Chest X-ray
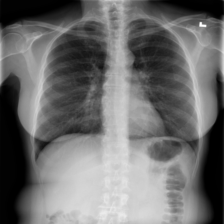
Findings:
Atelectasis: negative
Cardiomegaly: negative
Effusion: negative
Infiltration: negative
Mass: negative
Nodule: negative
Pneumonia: negative
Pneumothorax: negative
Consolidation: negative
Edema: negative
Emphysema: negative
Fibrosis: negative
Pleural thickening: negative
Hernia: negative